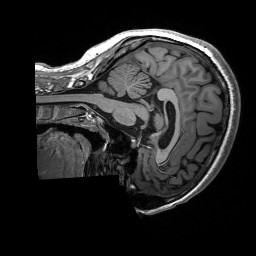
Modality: T1w
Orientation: sagittal
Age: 24
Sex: female
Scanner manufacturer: siemens
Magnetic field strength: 3 T
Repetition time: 2.53 s
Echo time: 0.00227 s